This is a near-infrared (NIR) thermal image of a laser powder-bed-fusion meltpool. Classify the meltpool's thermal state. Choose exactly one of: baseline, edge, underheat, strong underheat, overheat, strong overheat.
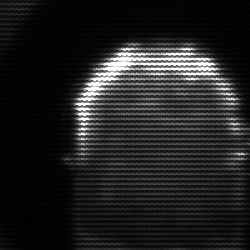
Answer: baseline